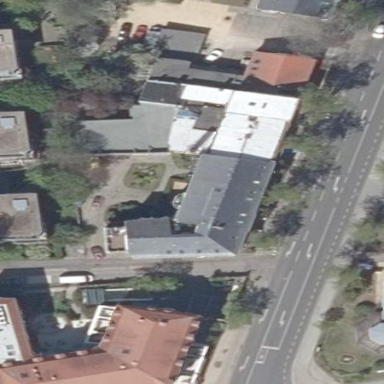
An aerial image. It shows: Retail building with hipped roof design.